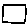
Label: square